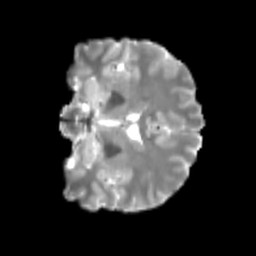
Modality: T2w
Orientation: coronal
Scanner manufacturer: siemens
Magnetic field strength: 3 T
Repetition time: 4 s
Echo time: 0.0594 s